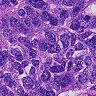
Metastatic tissue present: yes